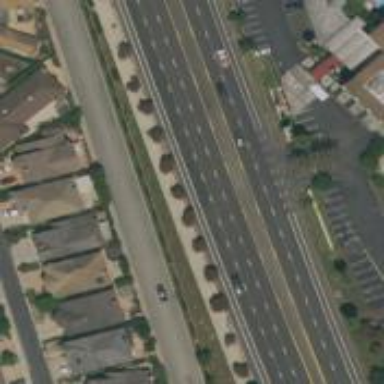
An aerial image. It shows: Trunk highway.